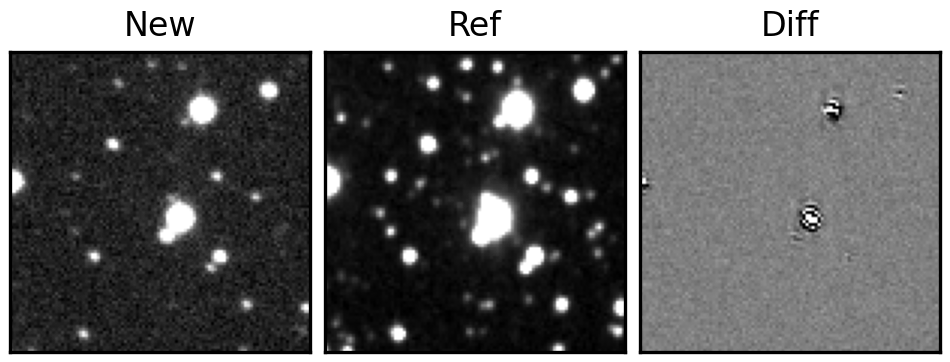
Label: bogus